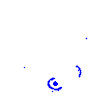
Particle: electron